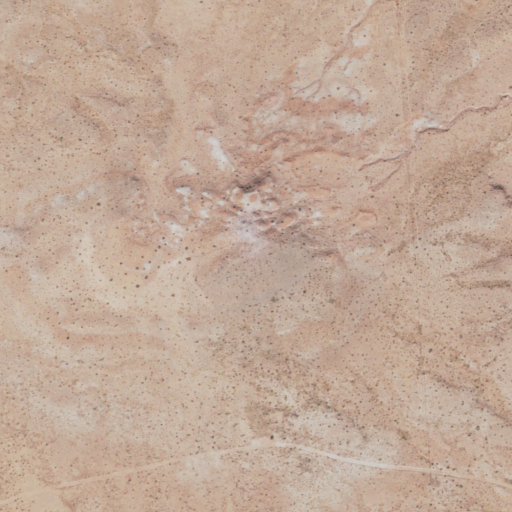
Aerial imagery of mountain in Arizona named Buckhorn Hill containing shrub and grassland